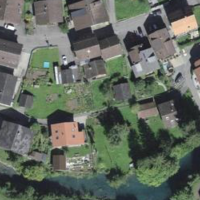
EUNIS habitat code: 54
Species observed at this site:
Phylloscopus collybita
Garrulus glandarius
Fringilla coelebs
Periparus ater